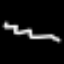
Label: squiggle